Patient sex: M
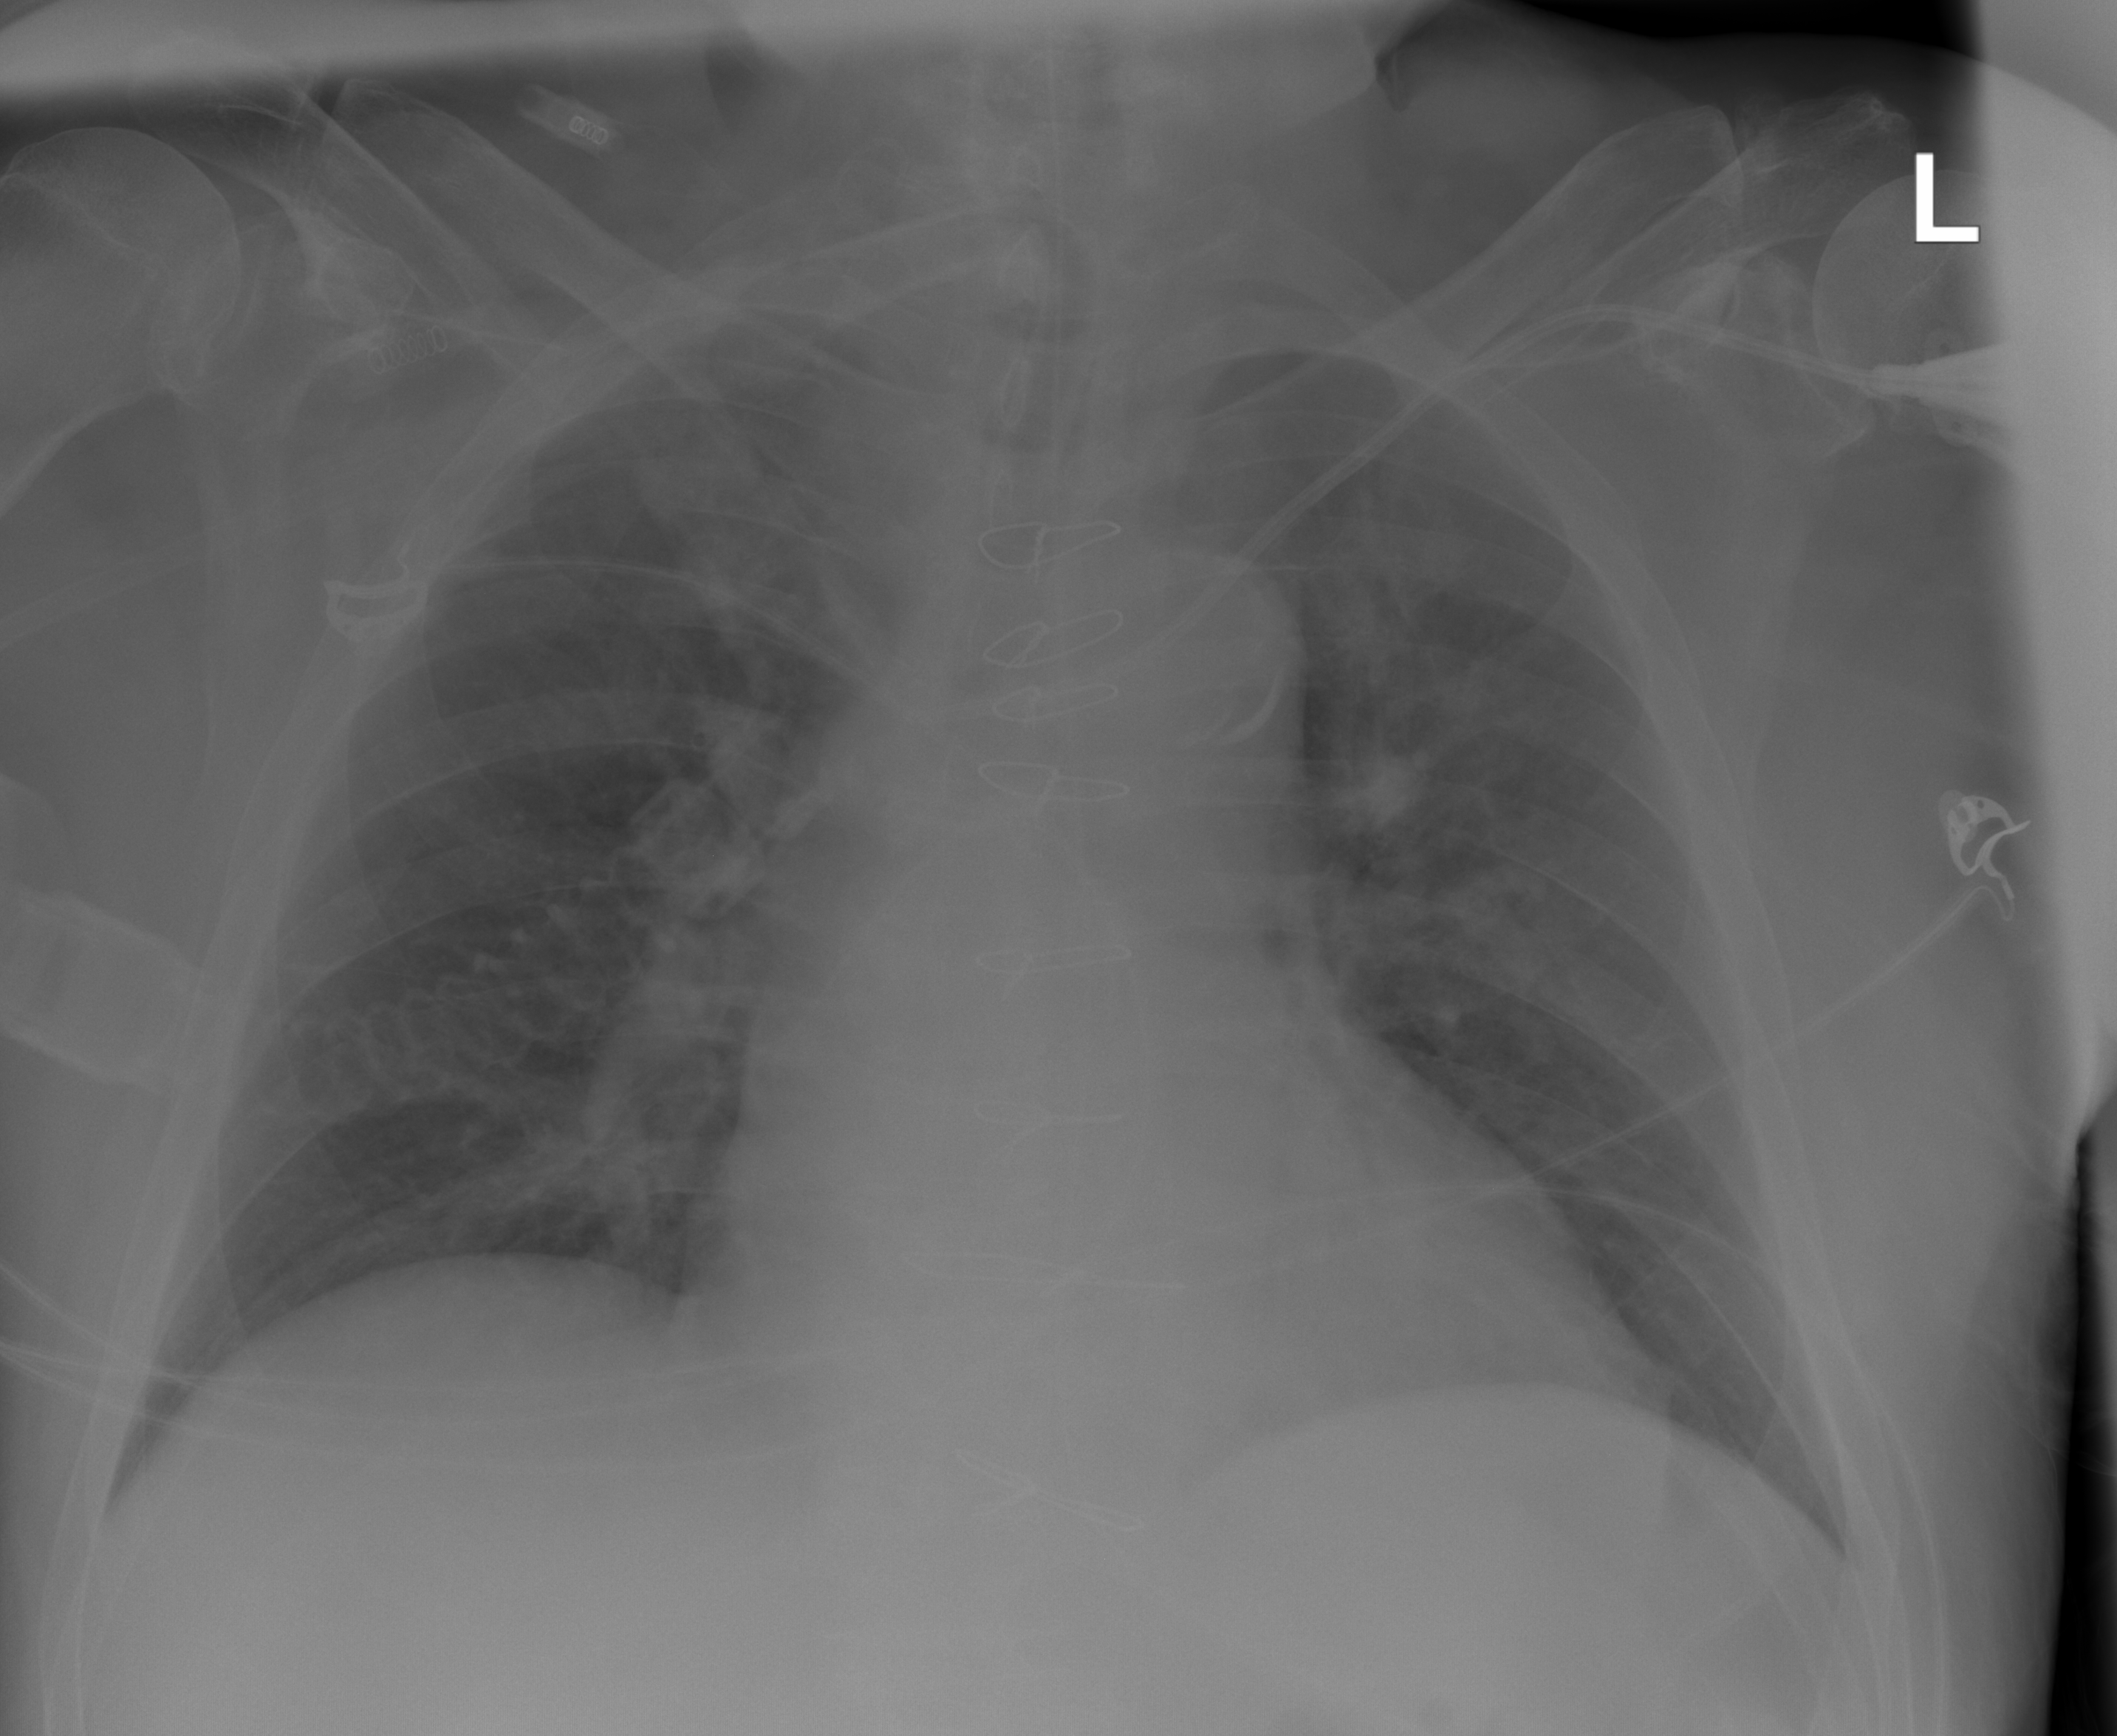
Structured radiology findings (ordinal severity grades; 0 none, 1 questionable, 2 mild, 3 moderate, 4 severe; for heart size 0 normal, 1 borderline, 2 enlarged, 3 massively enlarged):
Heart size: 2
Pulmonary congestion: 2
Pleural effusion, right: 1
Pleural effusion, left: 1
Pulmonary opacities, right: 2
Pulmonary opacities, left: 2
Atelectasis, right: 2
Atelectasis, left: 2